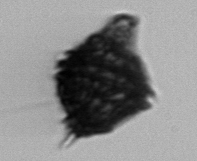
Label: Gonyaulax